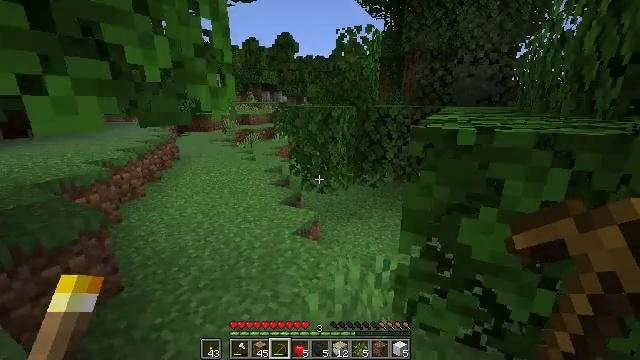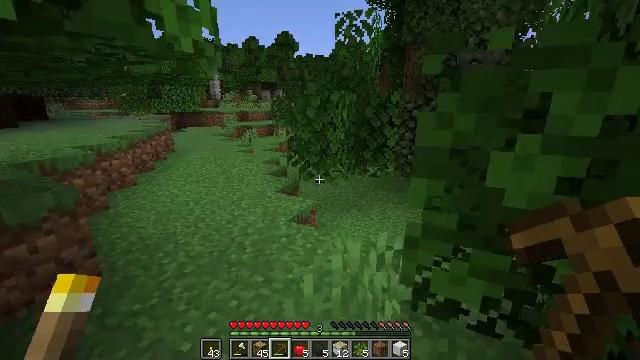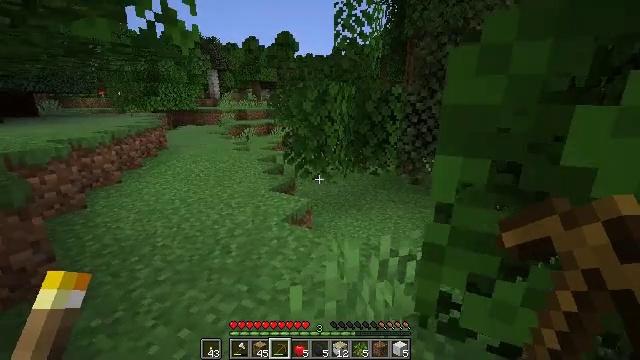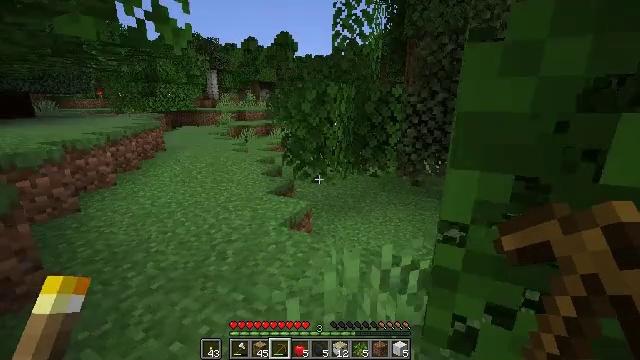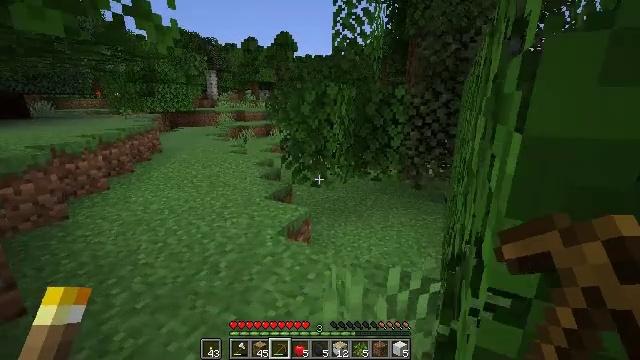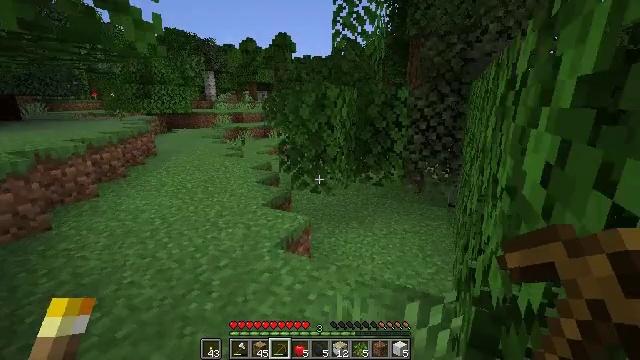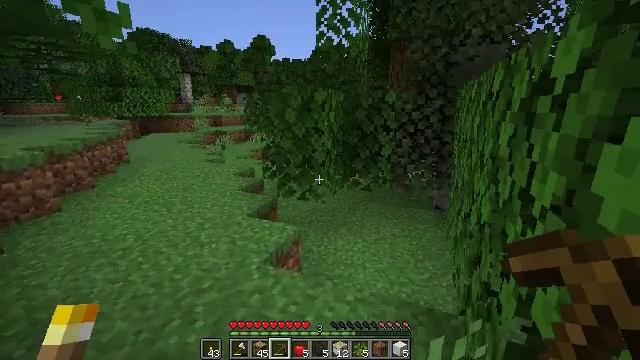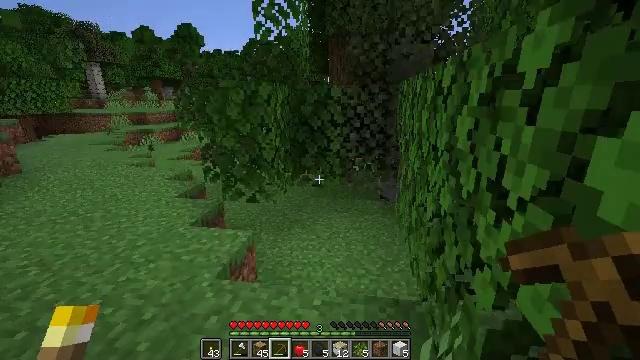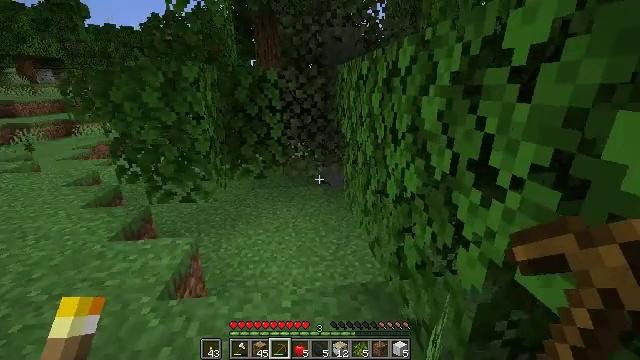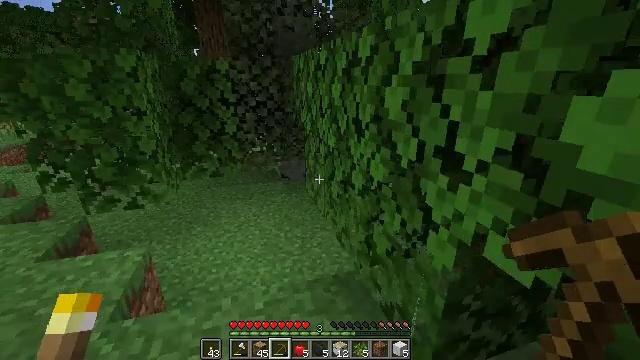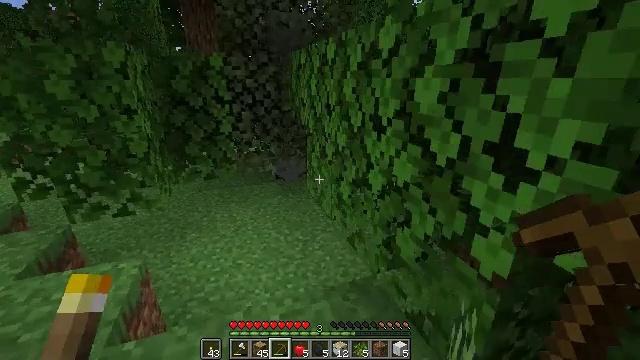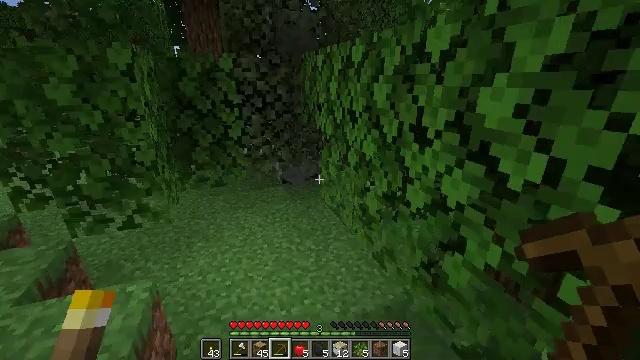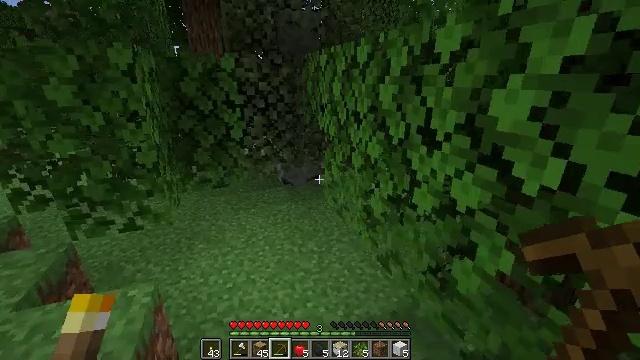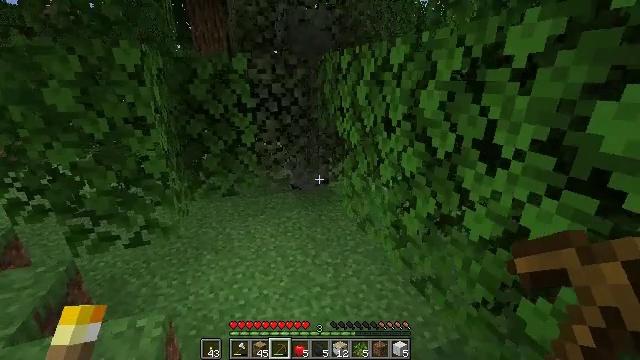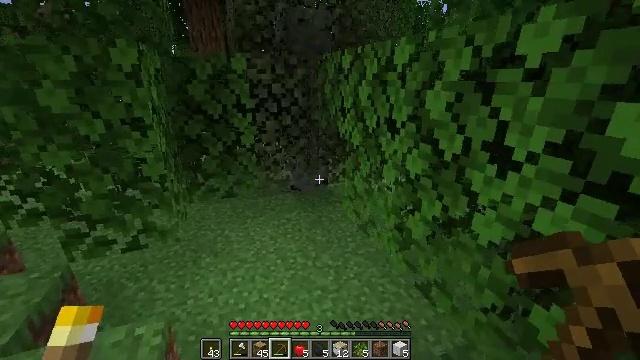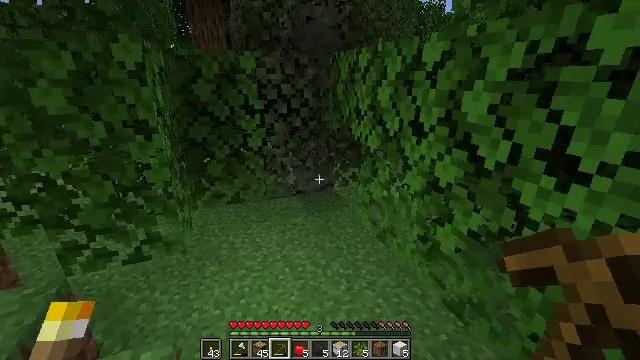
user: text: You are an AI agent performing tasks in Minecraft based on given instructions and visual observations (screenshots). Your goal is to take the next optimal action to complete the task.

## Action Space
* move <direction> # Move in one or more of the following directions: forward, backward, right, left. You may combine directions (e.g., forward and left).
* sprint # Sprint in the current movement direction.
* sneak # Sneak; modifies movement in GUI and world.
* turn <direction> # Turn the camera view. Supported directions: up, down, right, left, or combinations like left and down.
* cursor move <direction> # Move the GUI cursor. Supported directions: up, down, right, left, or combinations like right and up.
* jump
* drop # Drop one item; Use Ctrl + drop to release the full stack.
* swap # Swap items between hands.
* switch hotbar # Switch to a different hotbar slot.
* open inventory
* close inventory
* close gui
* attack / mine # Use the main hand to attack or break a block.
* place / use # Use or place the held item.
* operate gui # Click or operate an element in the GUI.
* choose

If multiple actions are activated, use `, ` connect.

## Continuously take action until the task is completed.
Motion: motion action
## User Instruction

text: Mine oak leaves.
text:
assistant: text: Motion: move forward
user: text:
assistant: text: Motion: move forward
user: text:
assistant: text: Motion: move forward
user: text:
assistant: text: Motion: move forward
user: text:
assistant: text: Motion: move forward and move left
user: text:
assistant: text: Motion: move forward and move left, turn right
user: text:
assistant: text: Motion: move forward and move left, turn right and down
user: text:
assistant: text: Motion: move forward and move left, turn right and down
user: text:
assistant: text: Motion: move forward and move left, turn right and down
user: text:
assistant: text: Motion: move forward and move left, turn right
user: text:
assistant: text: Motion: move forward and move left
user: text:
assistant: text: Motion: move forward and move left
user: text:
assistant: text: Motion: move forward and move left
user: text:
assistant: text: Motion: move forward and move left
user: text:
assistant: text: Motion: move forward and move left
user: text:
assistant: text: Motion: move forward and move left
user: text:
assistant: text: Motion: move forward and move left
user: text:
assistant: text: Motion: move forward and move left, turn right
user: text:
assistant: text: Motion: move forward and move left, turn right
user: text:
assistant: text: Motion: move forward, turn right
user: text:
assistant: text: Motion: move forward
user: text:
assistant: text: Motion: move forward, turn right
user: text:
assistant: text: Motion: move forward, turn right
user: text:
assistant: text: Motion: move forward, turn right
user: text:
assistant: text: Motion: move forward, turn right
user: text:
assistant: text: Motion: move forward
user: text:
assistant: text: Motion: move forward, turn right
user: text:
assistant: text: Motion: move forward, turn right
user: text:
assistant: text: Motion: move forward, turn right
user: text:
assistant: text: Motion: move forward, turn right